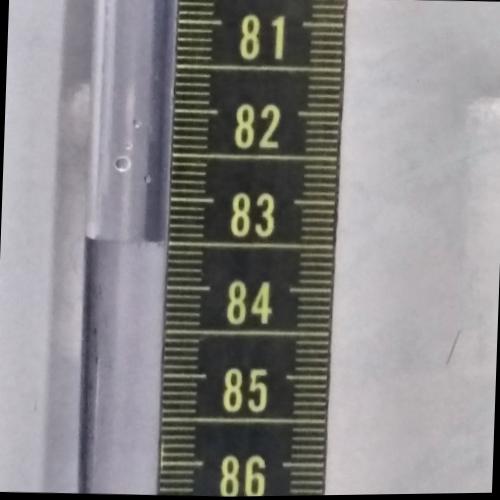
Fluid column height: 83.5 cm